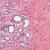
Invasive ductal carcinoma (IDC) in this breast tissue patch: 0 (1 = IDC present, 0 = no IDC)